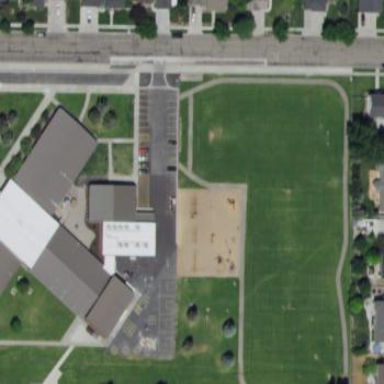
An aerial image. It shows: School.